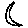
Label: moon